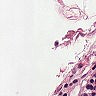
Metastatic tissue present: no